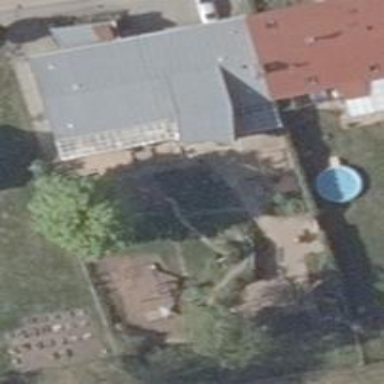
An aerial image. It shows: Kindergarten.